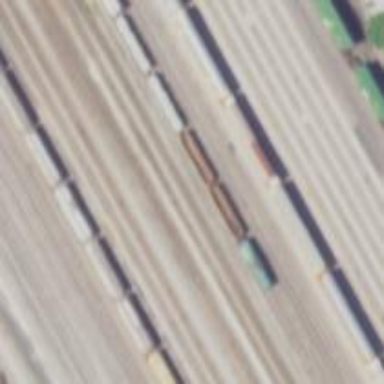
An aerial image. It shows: Railway yard.